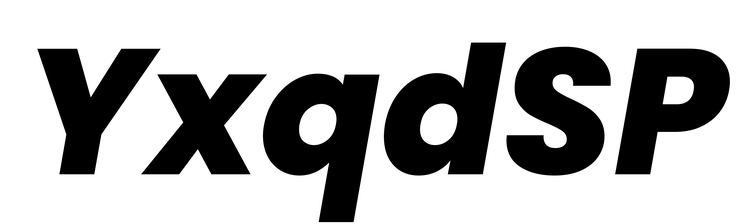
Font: Poppins-ExtraBoldItalic